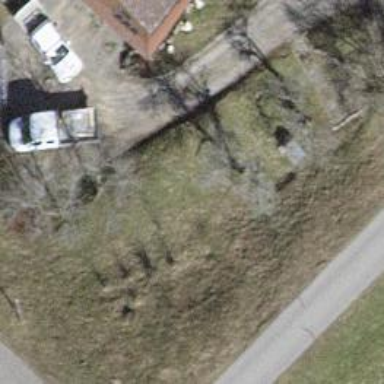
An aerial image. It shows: Driveway leading to service road.